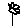
Label: flower